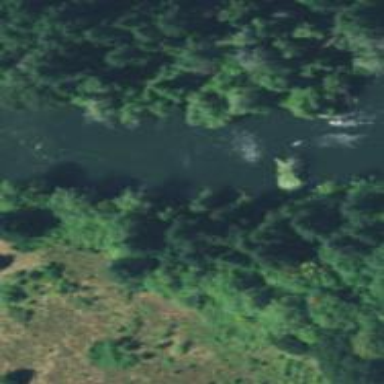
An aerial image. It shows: Beautiful view of river.